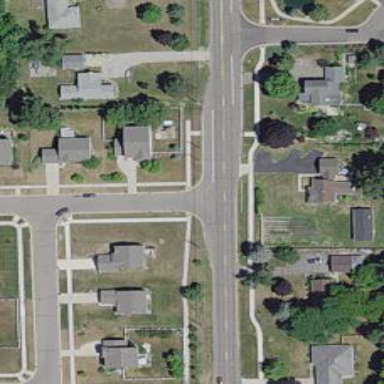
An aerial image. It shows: Unmarked road crossing.